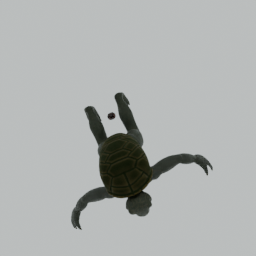
Label: animals